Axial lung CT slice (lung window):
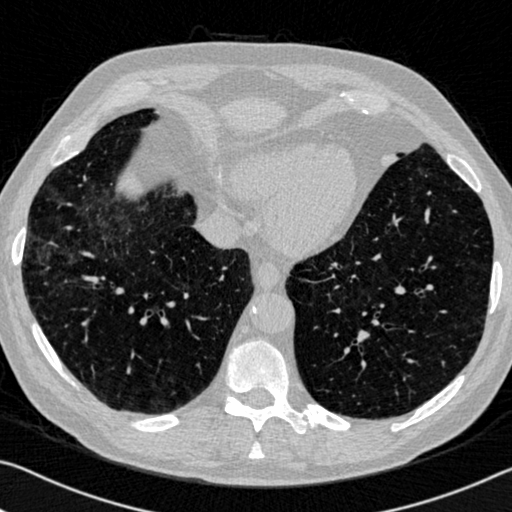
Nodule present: no